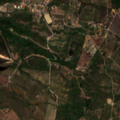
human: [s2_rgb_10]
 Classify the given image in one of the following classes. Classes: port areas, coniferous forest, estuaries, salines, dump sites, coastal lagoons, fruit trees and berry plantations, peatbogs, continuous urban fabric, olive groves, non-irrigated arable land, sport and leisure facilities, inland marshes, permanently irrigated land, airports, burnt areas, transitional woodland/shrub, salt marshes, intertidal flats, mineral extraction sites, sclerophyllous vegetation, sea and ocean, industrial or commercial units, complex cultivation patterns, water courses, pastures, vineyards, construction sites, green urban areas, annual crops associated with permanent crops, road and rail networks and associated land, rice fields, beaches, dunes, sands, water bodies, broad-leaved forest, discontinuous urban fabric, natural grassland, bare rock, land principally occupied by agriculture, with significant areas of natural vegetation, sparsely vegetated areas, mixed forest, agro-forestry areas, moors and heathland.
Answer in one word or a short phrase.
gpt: continuous urban fabric